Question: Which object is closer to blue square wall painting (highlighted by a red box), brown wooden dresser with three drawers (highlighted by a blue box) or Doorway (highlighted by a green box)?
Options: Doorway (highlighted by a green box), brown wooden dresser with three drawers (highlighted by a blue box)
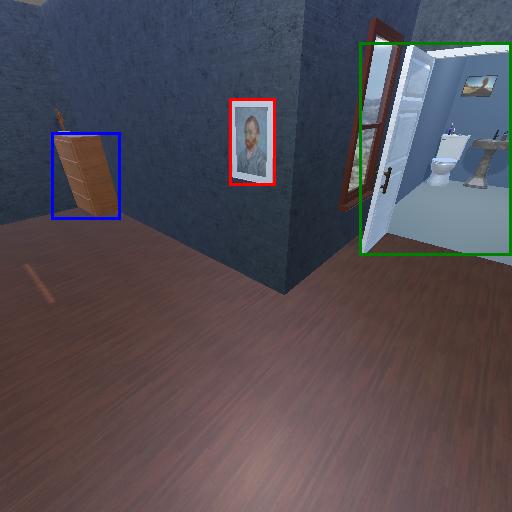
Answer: Doorway (highlighted by a green box)